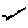
Label: bird